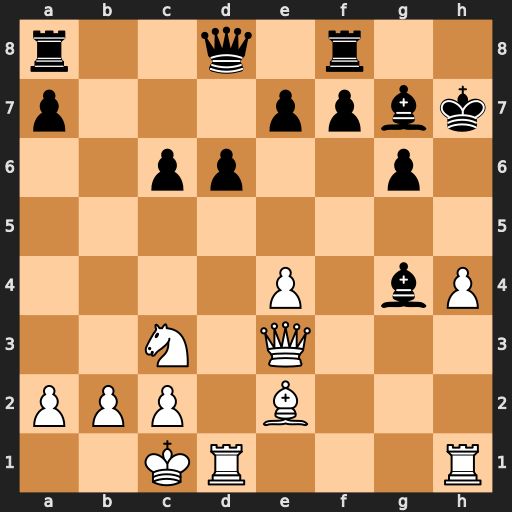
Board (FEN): r2q1r2/p3ppbk/2pp2p1/8/4P1bP/2N1Q3/PPP1B3/2KR3R
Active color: w
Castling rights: -
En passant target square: -
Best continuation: h5 g5 Bxg4